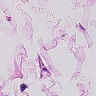
Metastatic tissue present: no